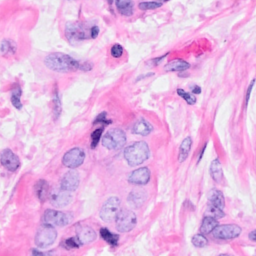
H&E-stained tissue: Breast